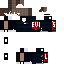
A male human skin with medium skin, wearing brown long hair dressed in a blue hoodie and black pants, featuring a closed mouth.